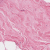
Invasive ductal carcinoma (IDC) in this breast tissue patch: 0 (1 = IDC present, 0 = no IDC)